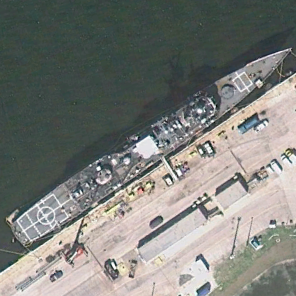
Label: cruiser